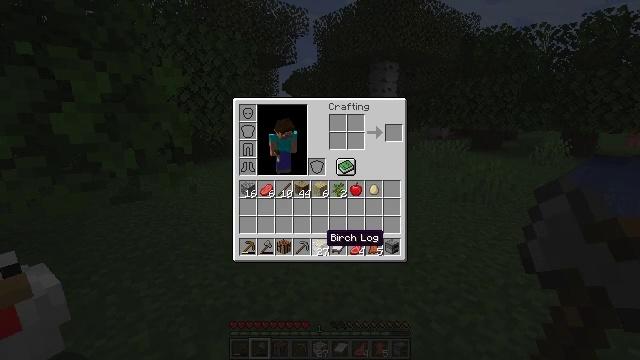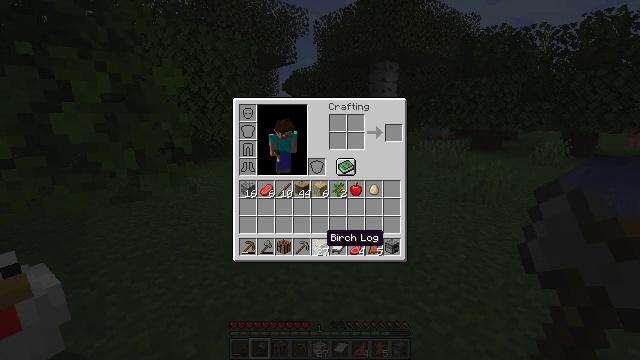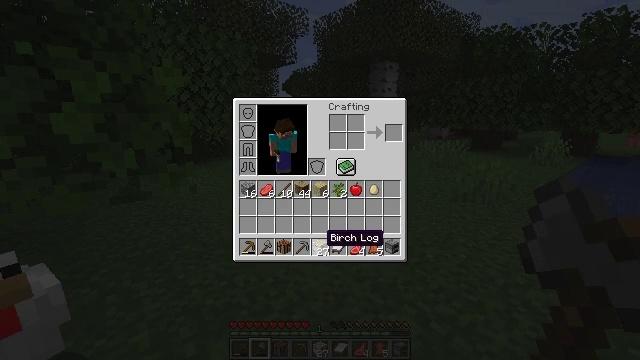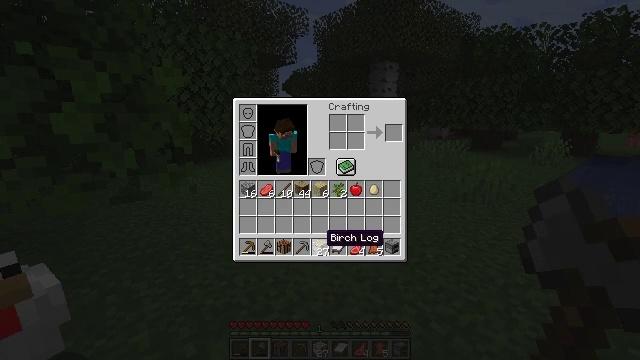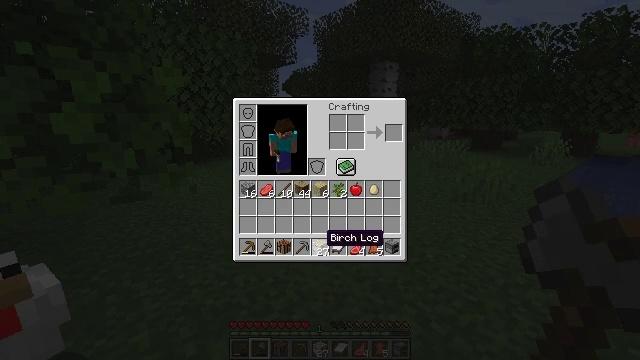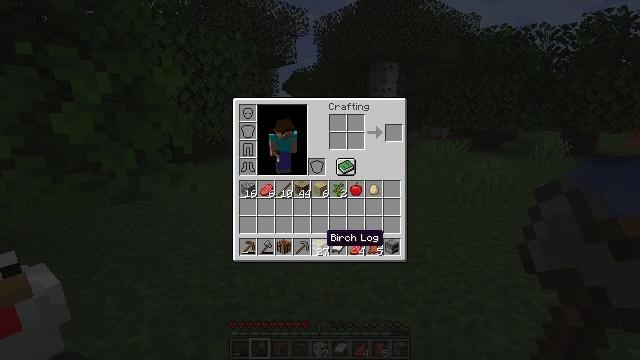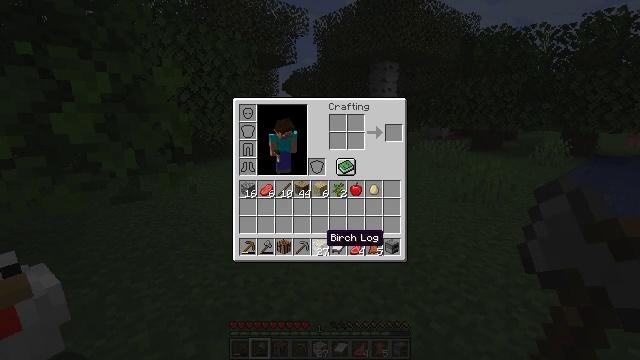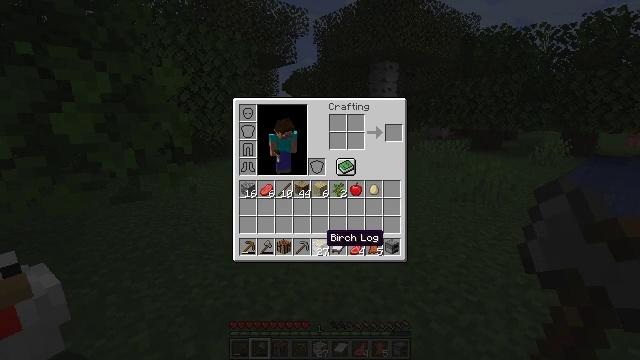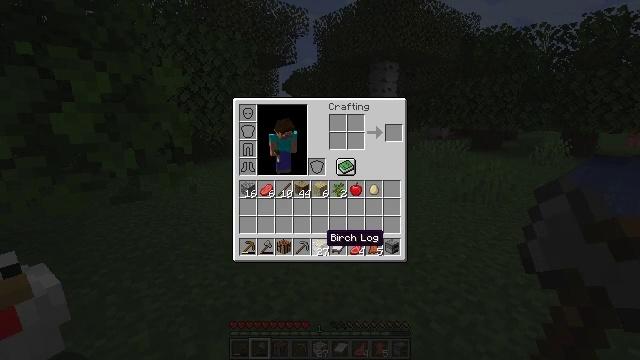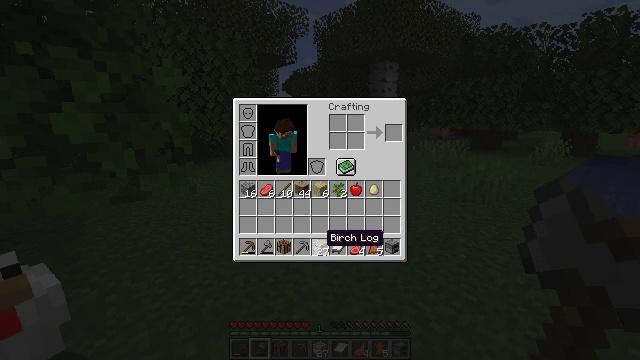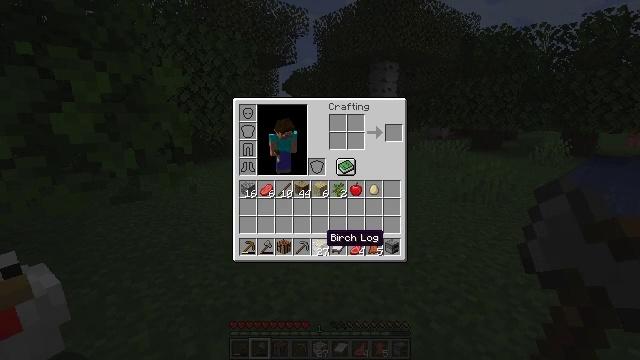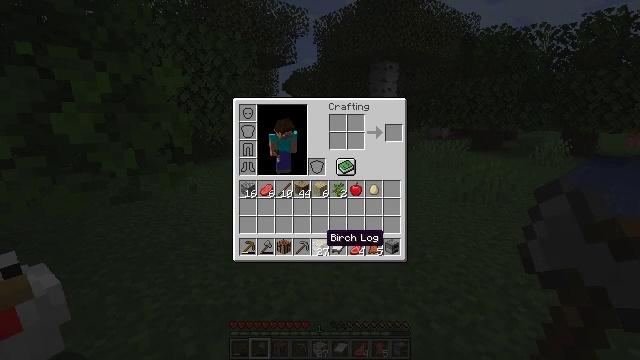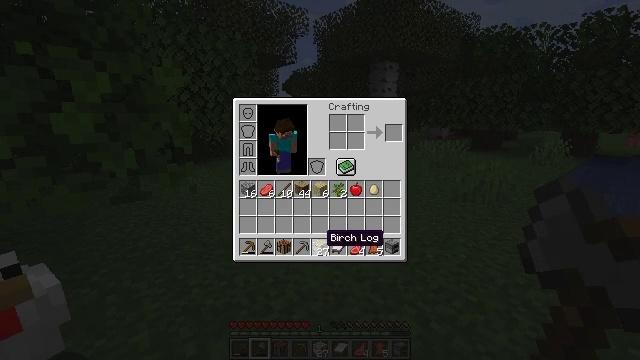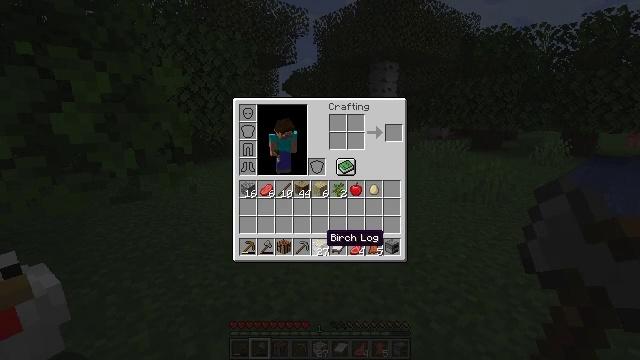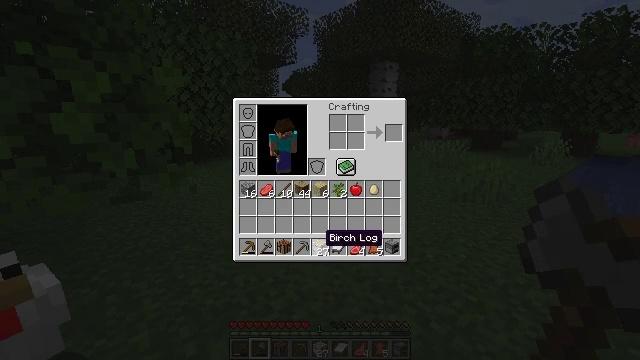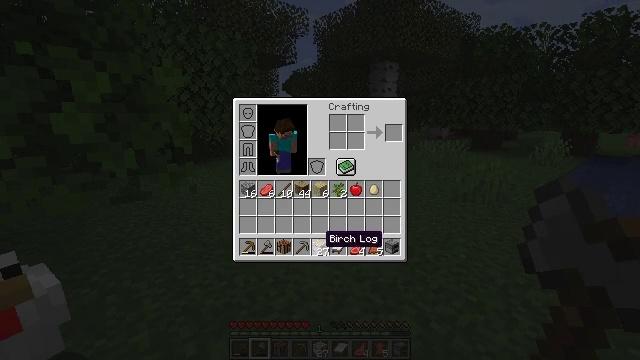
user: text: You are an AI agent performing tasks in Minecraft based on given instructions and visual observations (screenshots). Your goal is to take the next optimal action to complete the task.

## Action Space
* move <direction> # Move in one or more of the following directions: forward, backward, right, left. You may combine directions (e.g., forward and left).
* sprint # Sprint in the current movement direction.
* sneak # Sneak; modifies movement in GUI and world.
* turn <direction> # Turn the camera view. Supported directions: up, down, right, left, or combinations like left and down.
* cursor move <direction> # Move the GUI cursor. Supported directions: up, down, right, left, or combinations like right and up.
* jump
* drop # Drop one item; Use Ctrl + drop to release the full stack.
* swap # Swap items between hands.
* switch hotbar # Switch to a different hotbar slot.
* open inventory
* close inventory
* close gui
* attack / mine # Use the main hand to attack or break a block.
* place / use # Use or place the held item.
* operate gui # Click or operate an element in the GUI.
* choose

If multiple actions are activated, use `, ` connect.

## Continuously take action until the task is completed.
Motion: motion action
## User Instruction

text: Open the inventory to craft birch wood from birch logs.
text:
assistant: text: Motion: no_op
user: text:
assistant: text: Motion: no_op
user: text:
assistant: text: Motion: no_op
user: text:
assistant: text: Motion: no_op
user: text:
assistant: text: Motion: no_op
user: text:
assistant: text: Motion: no_op
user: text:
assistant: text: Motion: no_op
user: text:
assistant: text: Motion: no_op
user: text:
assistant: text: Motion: no_op
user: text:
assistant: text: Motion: no_op
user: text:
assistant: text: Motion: no_op
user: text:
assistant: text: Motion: no_op
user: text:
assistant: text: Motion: no_op
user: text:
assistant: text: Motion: no_op
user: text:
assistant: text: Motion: no_op
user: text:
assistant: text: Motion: no_op
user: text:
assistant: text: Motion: no_op
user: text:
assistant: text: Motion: operate gui
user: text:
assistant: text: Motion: operate gui
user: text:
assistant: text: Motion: operate gui
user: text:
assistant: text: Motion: no_op
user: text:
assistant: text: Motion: no_op
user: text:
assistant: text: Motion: no_op
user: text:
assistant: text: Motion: cursor move up
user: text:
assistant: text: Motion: cursor move up
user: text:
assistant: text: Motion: cursor move up
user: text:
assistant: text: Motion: cursor move up
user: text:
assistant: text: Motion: cursor move up
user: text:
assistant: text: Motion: cursor move up
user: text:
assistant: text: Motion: no_op